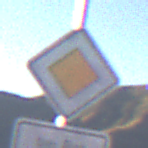
Verkehrszeichen: Vorfahrtsstrasse
Zusatzzeichen unten: HinweisDurchVerbaleAngabe5
Umgebung: Outdoor, Nature
Tageszeit: SunriseSunset
Wetter: Clear
Licht: Natural
Jahreszeit: NotSpecified
Kontrast: HighContrast